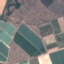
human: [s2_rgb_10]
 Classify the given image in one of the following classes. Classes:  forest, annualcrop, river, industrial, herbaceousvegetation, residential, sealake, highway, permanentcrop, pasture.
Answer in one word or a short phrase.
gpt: PermanentCrop